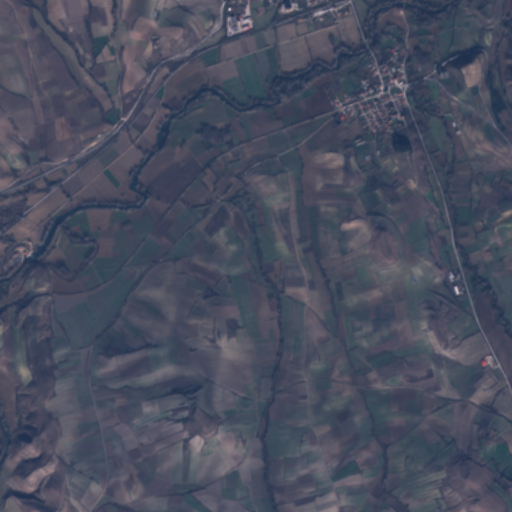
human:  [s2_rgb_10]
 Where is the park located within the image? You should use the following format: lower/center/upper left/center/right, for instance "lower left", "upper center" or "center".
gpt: The park is located in the upper right of the image.
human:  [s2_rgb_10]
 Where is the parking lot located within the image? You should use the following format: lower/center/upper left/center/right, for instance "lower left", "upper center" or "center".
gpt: The parking lot is located in the upper right of the image.
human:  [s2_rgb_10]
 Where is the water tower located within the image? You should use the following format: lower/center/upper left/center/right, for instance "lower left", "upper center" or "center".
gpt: The water tower is located in the upper center of the image.
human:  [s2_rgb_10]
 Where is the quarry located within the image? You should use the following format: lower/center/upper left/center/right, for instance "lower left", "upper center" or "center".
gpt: There is no quarry in the image.